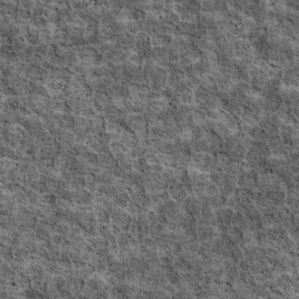
Label: non_frost